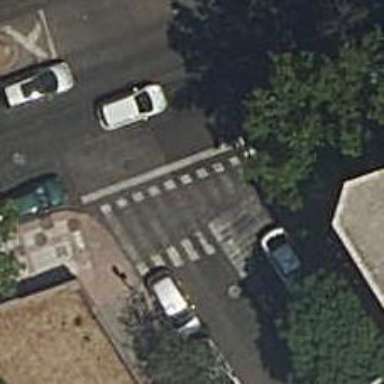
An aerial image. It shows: Road with traffic signals and zebra crossing with traffic signals.